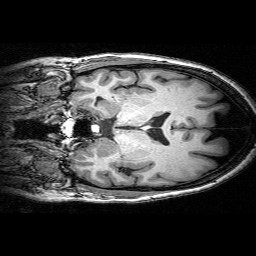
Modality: T1w
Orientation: coronal
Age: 59
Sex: female
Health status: ill
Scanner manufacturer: siemens
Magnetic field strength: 3 T
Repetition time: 0.0025 s
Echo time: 0.00336 s